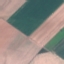
Land use / land cover: AnnualCrop